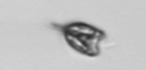
Label: Pyramimonas_longicauda